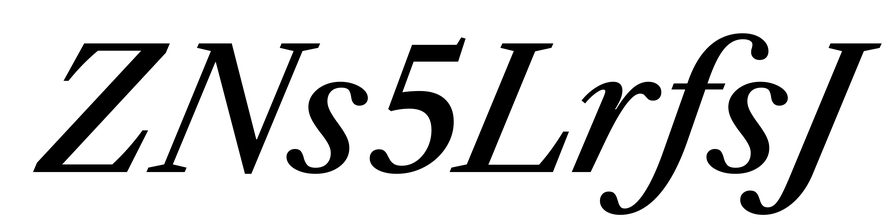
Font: LibreCaslonText-Italic_Medium_Italic